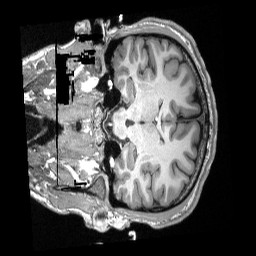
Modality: T1w
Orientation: coronal
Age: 20
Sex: male
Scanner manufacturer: siemens
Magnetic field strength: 3 T
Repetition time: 2.3 s
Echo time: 0.00308 s